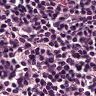
Metastatic tissue present: no